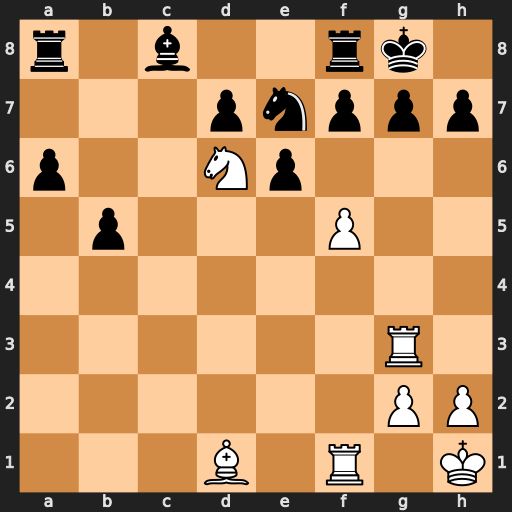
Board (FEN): r1b2rk1/3pnppp/p2Np3/1p3P2/8/6R1/6PP/3B1R1K
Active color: w
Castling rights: -
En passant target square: -
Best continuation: Rxg7+ Kxg7 f6+ Kg8 fxe7